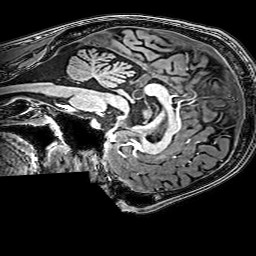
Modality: T1w
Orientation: sagittal
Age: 26
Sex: male
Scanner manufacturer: philips
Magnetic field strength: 3 T
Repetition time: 0.009 s
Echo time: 0.0035 s